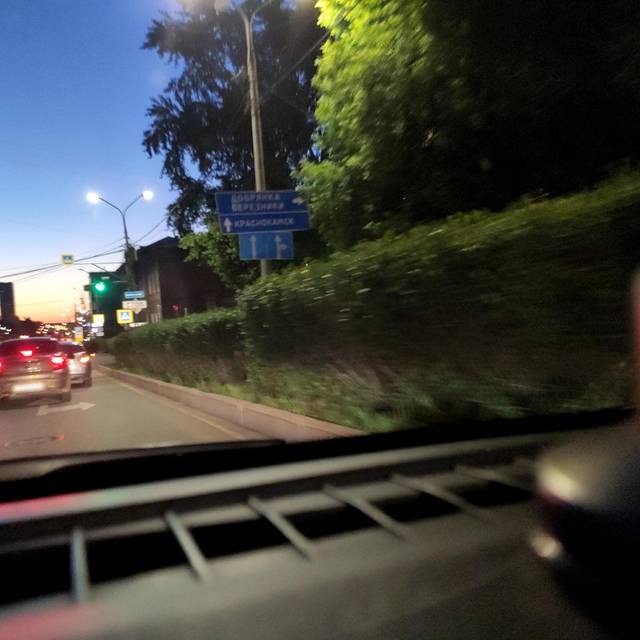
Region: Russia
Coordinates: 58.005, 56.23